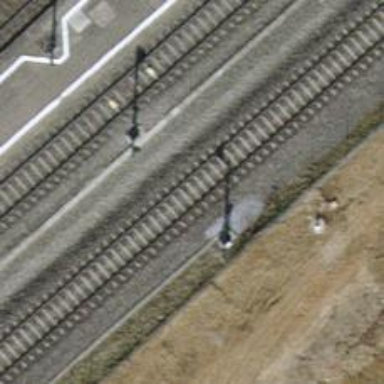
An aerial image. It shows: Railway signal.